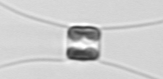
Label: Chaetoceros_similis